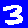
Digit: 3